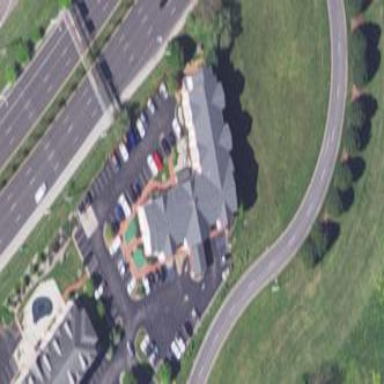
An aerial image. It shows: Hotel building.